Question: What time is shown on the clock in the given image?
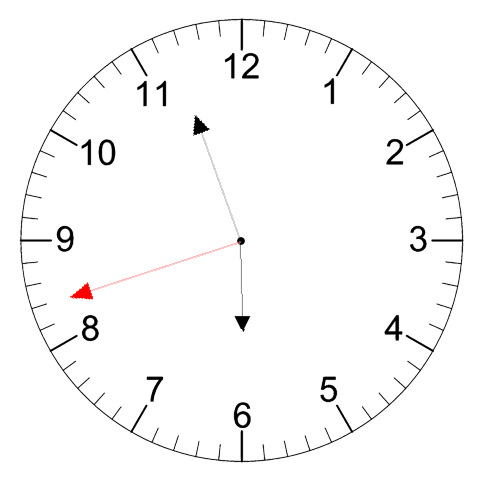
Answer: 05:56:42